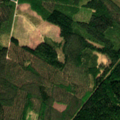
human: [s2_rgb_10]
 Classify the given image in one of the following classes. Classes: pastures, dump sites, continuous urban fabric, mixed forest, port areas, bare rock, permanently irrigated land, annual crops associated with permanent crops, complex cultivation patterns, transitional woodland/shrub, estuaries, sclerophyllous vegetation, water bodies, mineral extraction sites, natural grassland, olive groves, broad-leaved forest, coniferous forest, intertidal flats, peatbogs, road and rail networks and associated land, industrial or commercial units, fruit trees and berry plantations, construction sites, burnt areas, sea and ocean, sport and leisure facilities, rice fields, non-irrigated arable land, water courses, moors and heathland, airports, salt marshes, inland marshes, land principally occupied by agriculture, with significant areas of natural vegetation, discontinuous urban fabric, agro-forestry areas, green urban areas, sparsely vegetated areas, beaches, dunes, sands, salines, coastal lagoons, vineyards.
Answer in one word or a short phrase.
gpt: coniferous forest, transitional woodland/shrub